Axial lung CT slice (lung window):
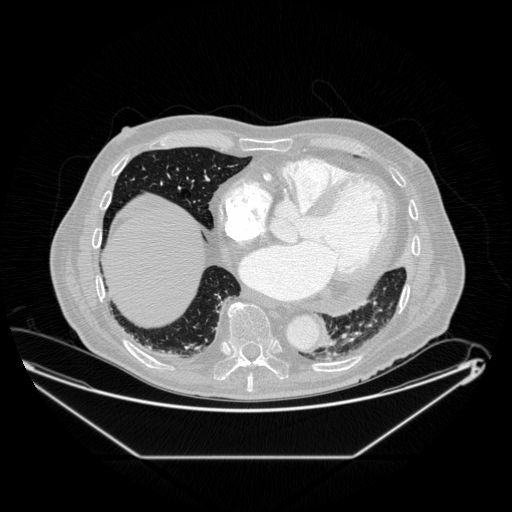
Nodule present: no